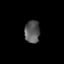
Tissue: prostate
Cell type: T cells
Senescence score: 0.3618
Nuclear area (px): 330
Mean DAPI intensity: 90.1